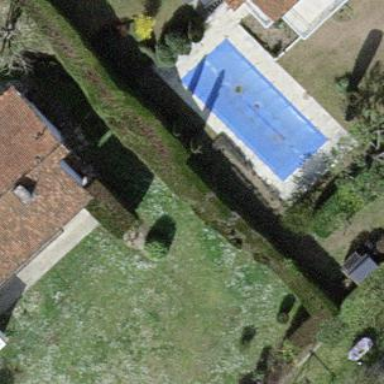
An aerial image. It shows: Swimming pool located in leisure land.